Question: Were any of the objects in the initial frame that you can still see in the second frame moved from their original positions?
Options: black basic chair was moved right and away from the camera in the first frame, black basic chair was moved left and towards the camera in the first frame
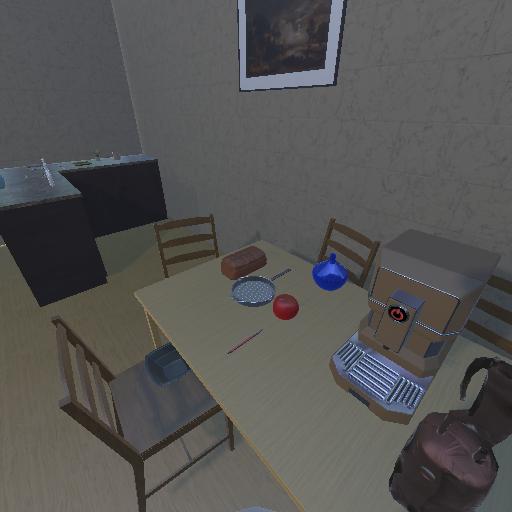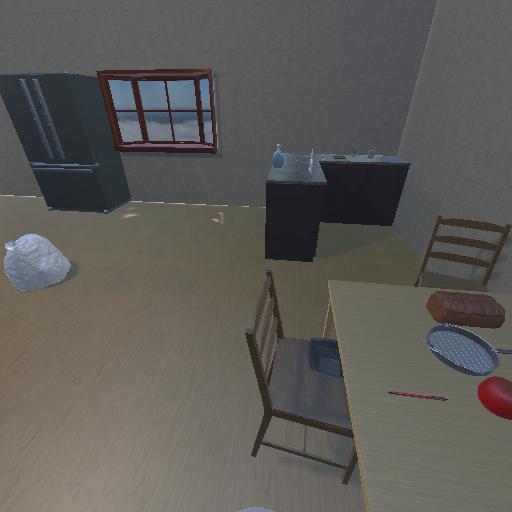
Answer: black basic chair was moved right and away from the camera in the first frame